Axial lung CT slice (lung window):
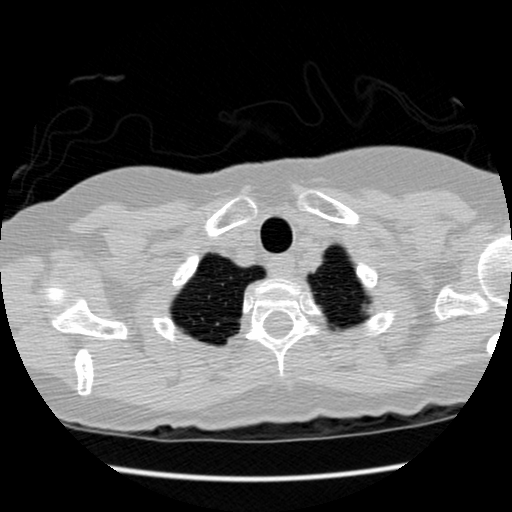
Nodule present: no